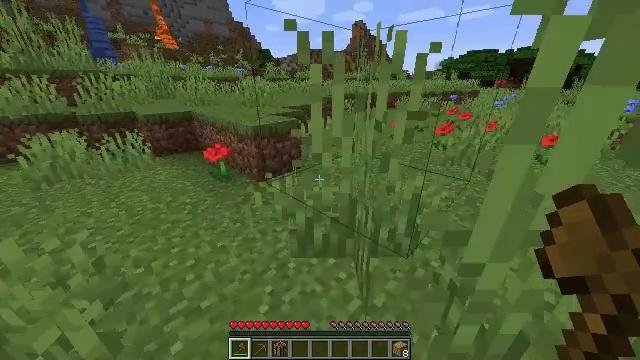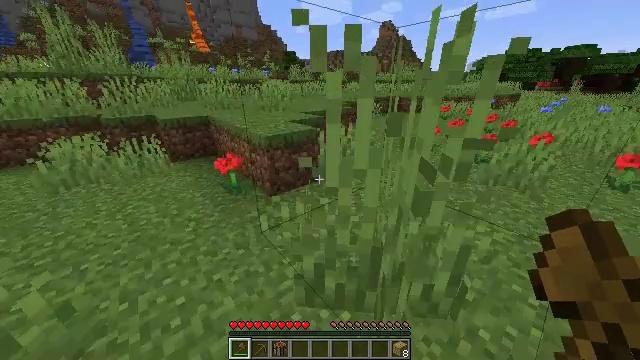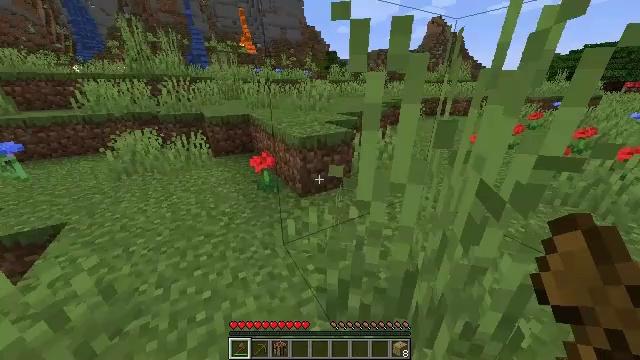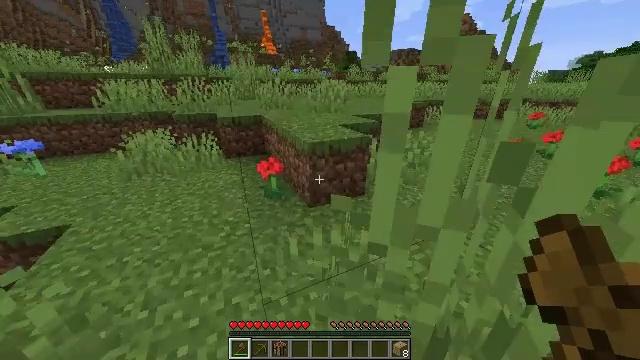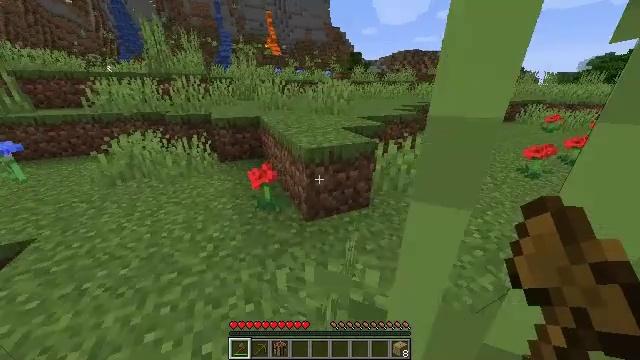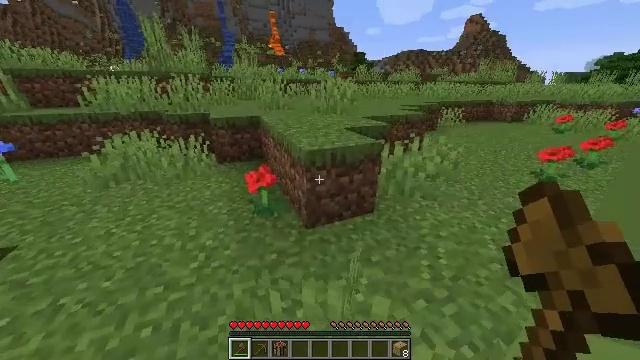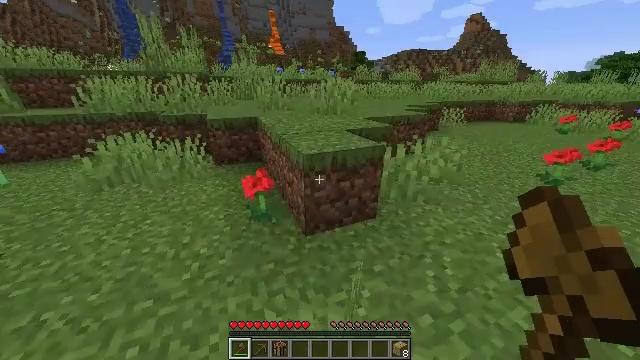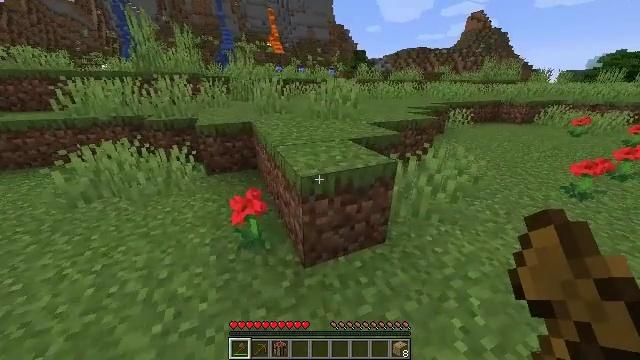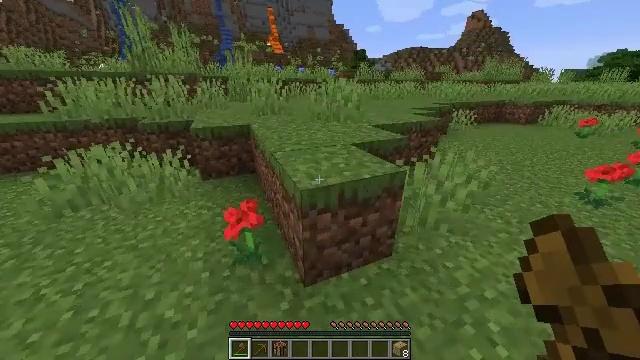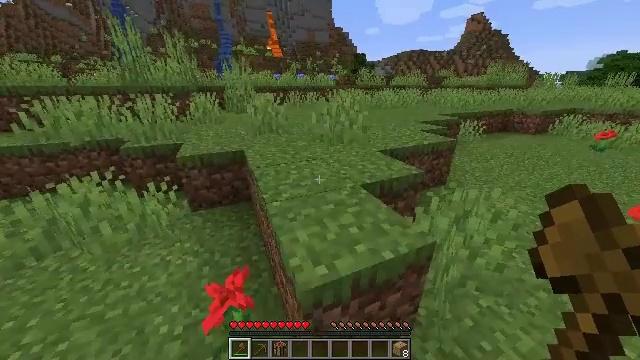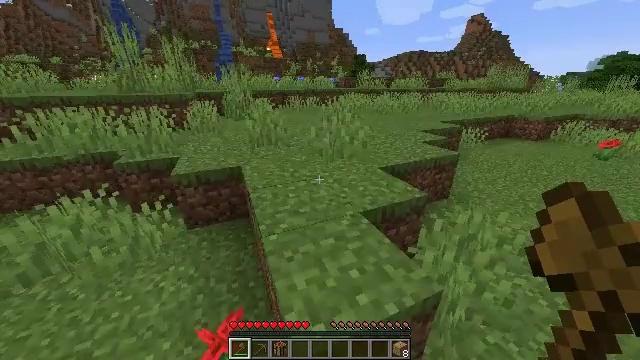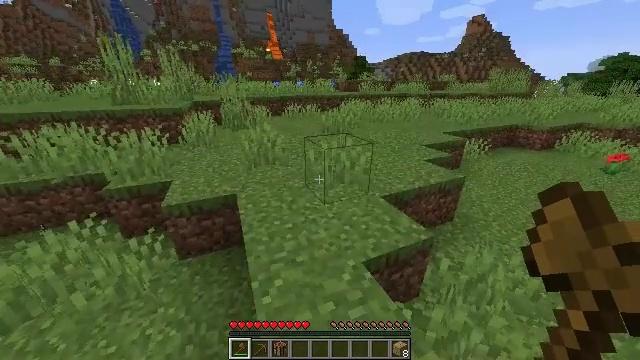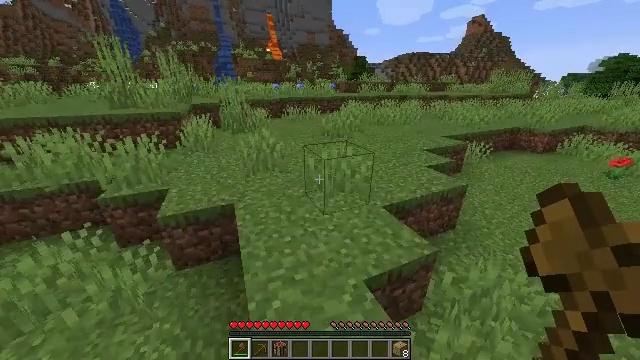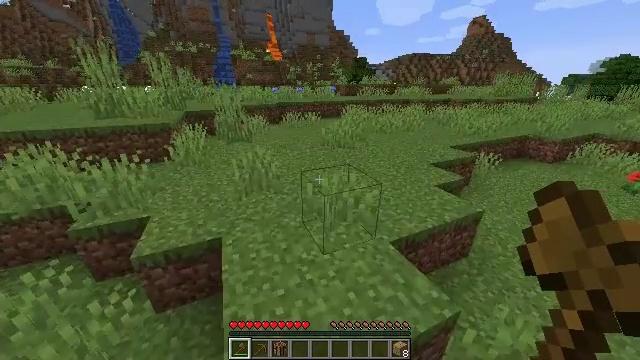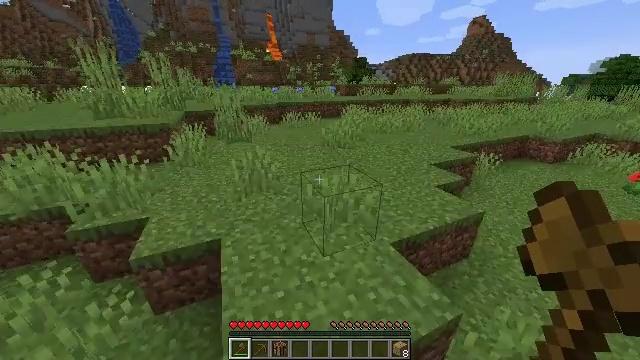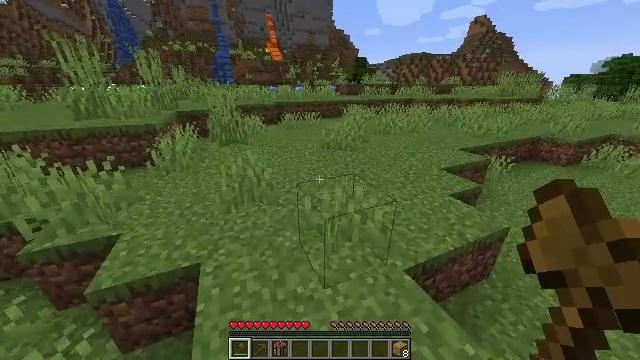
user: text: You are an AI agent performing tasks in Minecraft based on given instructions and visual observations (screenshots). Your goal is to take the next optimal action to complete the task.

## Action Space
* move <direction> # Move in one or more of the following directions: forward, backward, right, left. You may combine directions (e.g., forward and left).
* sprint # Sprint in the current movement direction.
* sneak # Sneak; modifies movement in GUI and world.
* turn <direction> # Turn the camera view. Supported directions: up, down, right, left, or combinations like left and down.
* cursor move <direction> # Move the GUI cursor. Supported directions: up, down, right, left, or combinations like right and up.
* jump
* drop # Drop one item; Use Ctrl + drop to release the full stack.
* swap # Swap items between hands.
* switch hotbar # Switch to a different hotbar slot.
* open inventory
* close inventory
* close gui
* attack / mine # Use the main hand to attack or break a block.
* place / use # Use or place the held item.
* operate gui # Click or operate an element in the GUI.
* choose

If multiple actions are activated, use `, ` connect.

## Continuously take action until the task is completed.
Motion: motion action
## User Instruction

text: Gather a cornflower for decorations.
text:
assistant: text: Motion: move forward, turn left
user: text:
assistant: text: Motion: move forward, turn left
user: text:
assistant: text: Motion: move forward, turn left
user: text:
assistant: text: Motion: move forward, turn left
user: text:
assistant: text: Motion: move forward
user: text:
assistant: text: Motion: move forward
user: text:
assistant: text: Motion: move forward
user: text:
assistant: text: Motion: move forward
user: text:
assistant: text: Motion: move forward, jump
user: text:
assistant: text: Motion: move forward, jump
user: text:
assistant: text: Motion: move forward, jump
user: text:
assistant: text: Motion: move forward, jump
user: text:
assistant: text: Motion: move forward, jump
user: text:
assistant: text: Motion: move forward
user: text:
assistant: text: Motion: move forward
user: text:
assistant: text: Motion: move forward
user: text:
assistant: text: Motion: move forward
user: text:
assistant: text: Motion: move forward
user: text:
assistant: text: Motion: move forward
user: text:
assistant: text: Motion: move forward, jump
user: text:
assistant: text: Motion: move forward, jump
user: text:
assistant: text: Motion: move forward, turn left, jump
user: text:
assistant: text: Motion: move forward, jump
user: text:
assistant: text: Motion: move forward
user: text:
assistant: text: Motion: move forward
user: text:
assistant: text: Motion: move forward
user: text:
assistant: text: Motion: move forward
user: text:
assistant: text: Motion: move forward
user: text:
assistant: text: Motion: move forward
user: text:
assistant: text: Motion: move forward